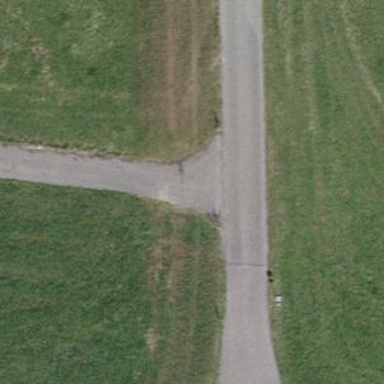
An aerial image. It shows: Path.